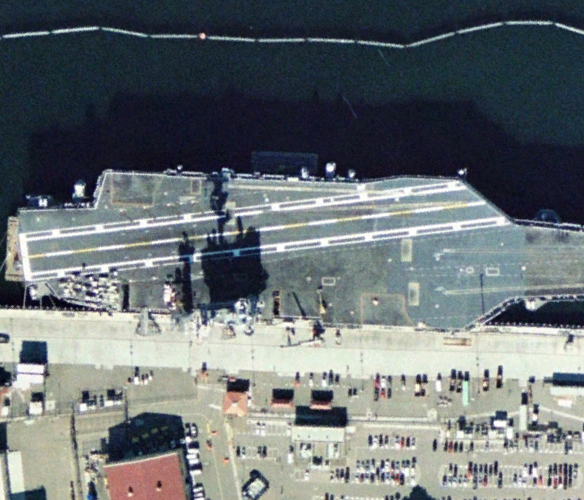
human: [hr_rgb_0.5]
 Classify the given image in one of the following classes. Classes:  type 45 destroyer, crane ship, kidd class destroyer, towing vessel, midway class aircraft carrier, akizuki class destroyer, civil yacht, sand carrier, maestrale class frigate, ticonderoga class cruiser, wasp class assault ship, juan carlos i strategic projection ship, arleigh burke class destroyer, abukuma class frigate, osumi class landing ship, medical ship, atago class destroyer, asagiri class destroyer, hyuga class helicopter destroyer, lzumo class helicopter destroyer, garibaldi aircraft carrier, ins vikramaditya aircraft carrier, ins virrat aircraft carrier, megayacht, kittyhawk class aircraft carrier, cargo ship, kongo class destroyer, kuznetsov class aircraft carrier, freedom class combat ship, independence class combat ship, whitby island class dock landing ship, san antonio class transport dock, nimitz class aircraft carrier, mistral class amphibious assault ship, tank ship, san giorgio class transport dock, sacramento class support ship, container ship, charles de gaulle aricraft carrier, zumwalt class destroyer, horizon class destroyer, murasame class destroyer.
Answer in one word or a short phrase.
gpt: Nimitz class aircraft carrier